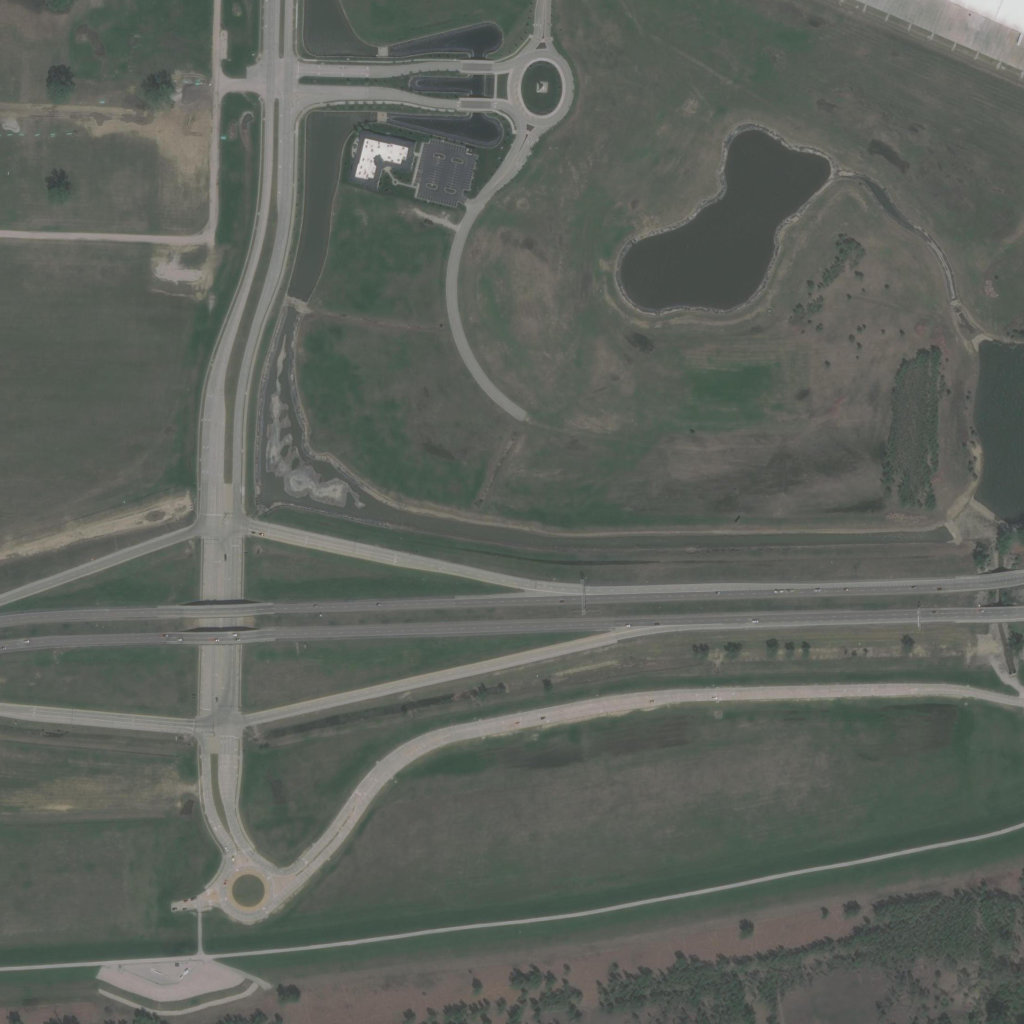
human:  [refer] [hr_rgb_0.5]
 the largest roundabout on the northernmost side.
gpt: <box>[[49, 4, 55, 12, 0]]</box>